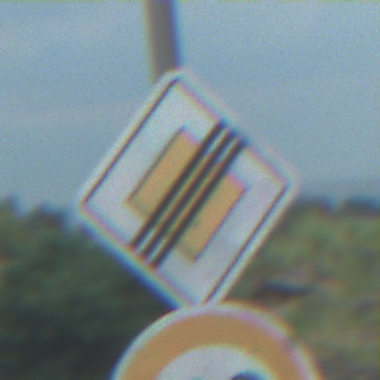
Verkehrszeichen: EndeVorfahrtsstrasse
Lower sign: Geschwindigkeit60
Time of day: MorningAfternoon
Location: Outdoor (Nature)
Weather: PartlyCloudy
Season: NotSpecified
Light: Natural